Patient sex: M
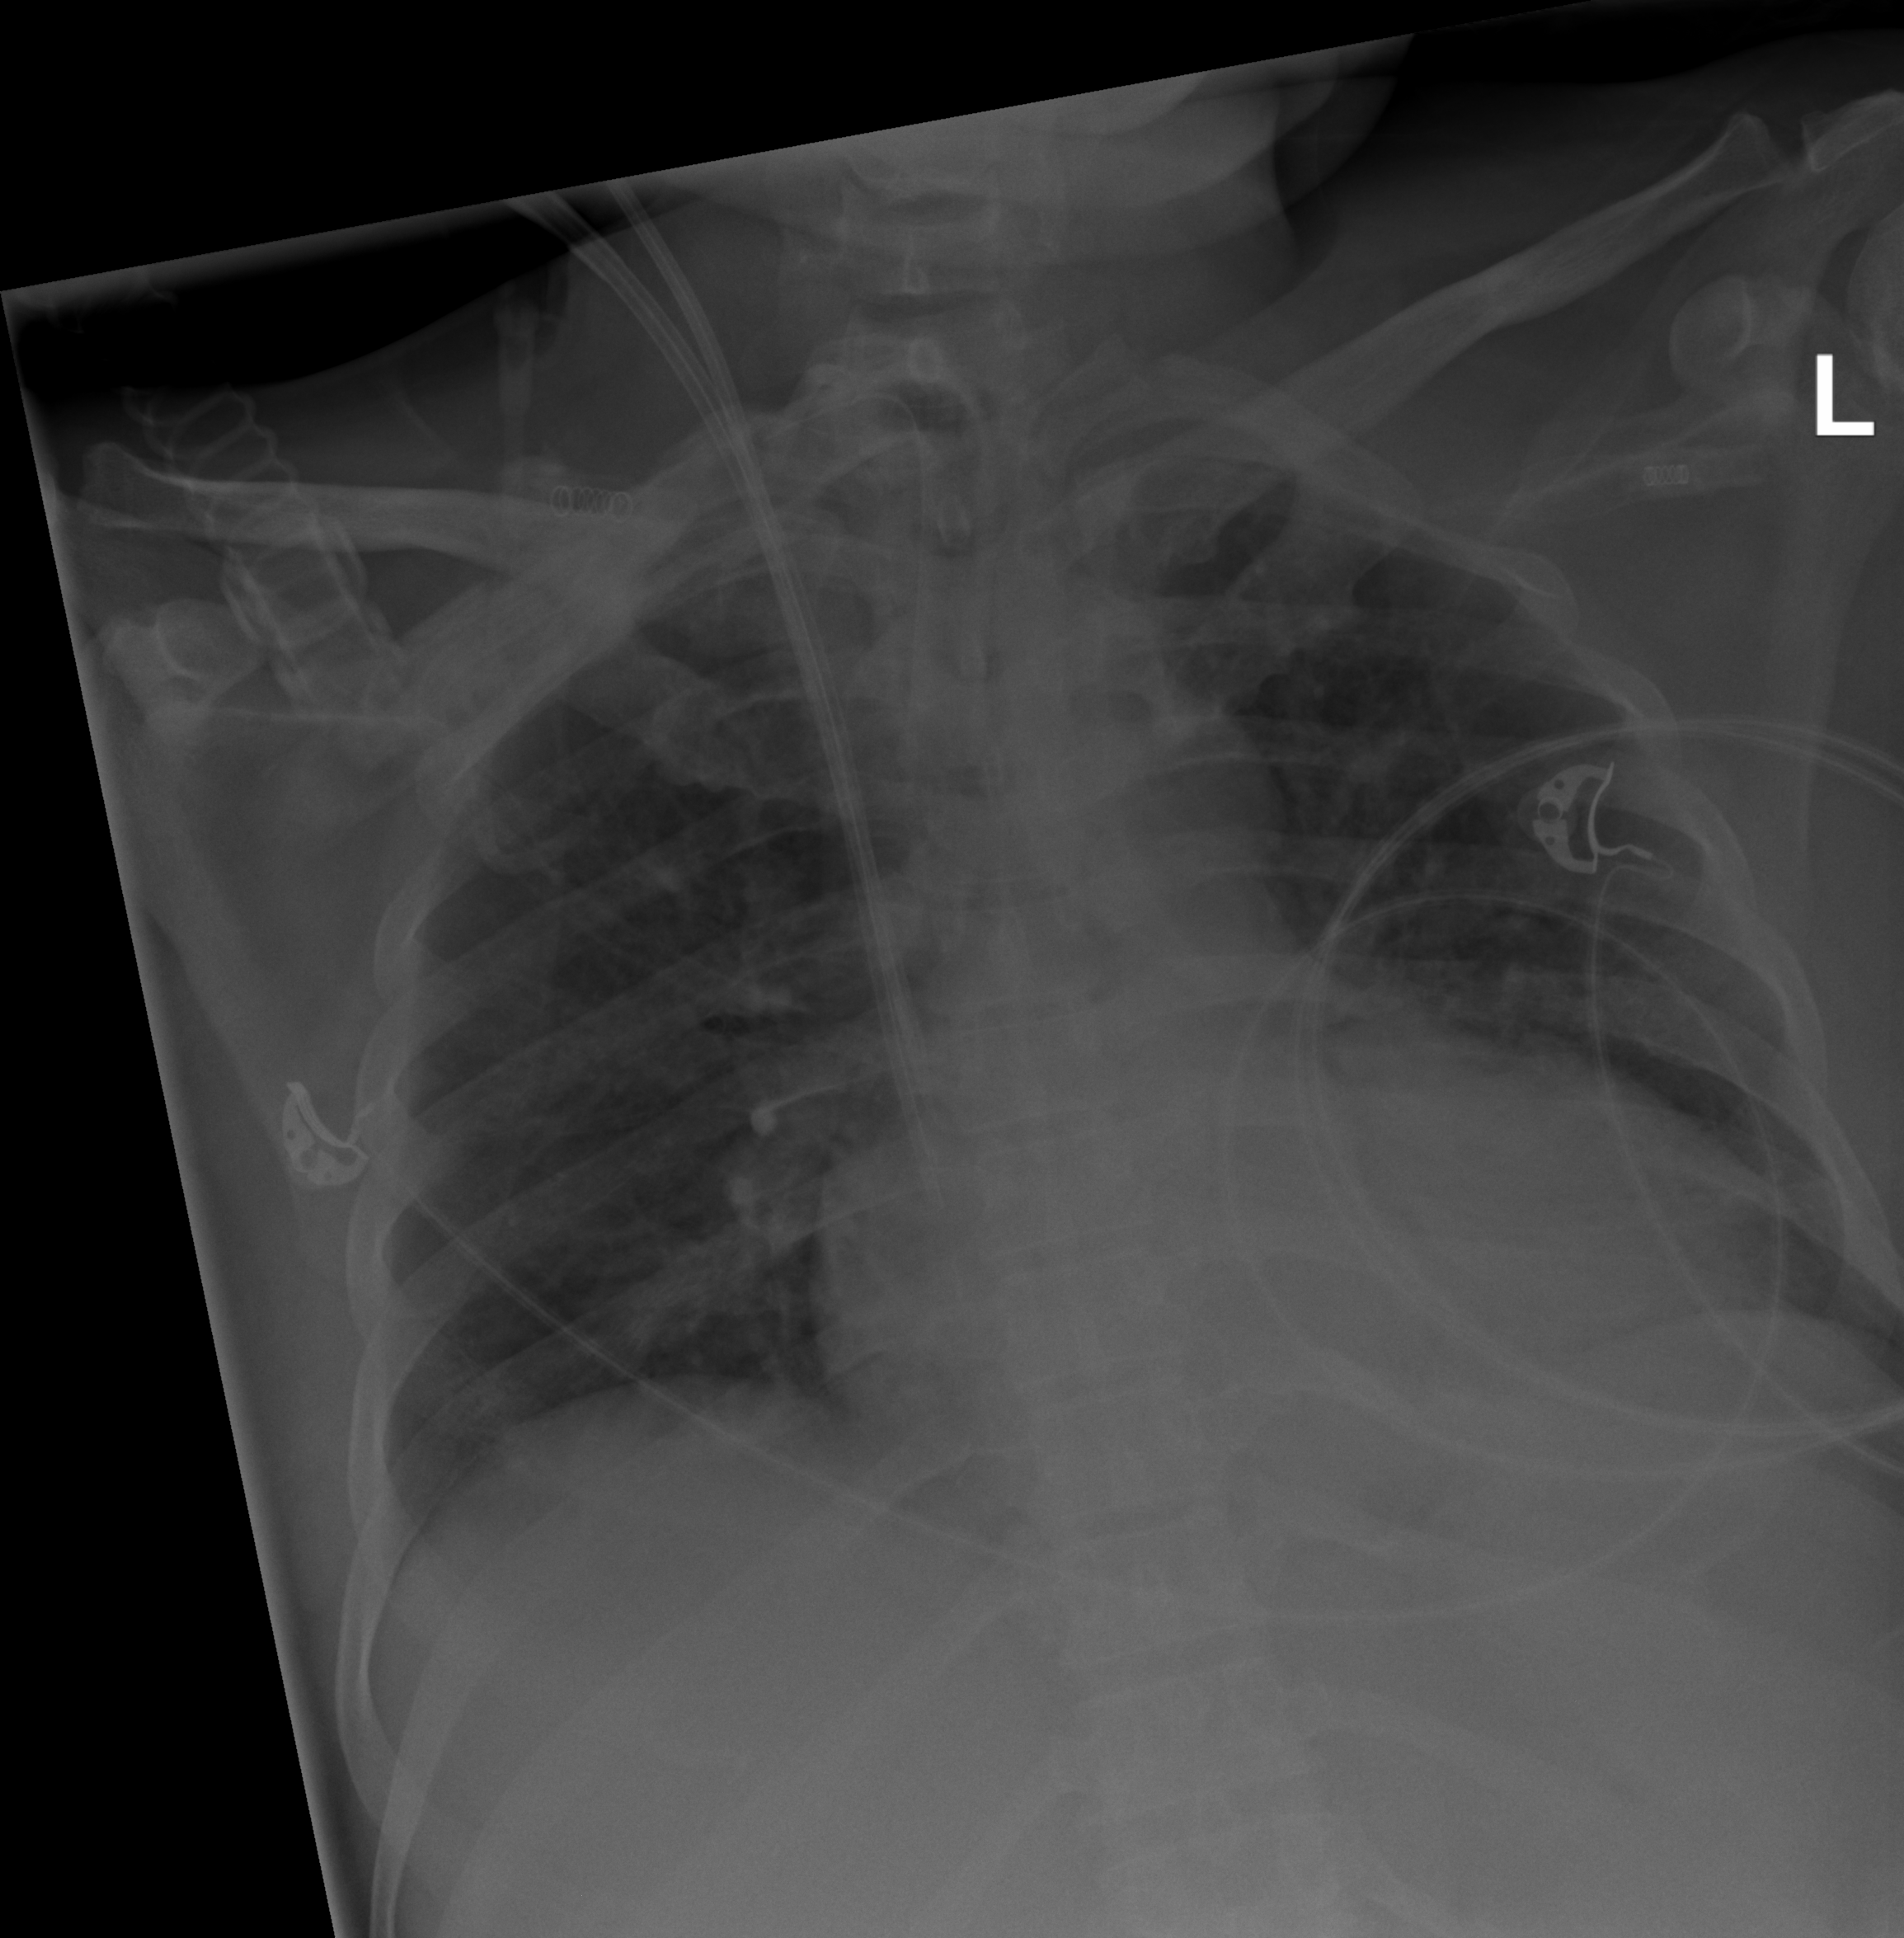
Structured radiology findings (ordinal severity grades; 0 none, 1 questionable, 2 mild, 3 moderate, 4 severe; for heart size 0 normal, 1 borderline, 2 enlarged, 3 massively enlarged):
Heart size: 2
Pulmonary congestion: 2
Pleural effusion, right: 0
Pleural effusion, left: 0
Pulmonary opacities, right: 2
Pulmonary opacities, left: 3
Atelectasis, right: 2
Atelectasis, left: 2